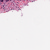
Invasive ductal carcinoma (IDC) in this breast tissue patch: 1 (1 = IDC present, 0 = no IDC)